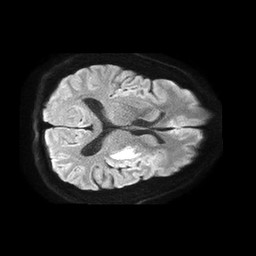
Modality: TRACE
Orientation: axial
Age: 43
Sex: male
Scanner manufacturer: philips
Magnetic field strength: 1.5 T
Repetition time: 4.6 s
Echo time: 0.08941 s